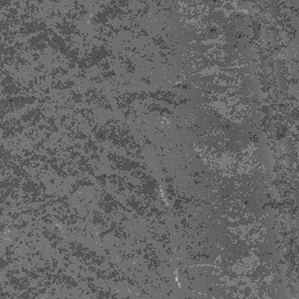
Label: frost